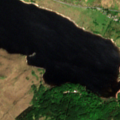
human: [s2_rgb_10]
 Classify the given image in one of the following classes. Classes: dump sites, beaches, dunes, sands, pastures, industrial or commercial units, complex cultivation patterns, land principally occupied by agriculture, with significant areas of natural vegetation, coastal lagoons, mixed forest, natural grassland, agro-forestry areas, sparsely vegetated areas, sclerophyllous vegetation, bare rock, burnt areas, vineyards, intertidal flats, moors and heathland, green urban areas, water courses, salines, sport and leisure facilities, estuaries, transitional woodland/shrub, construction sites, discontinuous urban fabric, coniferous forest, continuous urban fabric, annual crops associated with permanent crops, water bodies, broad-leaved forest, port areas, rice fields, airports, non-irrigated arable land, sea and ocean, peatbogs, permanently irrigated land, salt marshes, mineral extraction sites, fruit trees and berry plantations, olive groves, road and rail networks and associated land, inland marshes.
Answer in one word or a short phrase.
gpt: land principally occupied by agriculture, with significant areas of natural vegetation, broad-leaved forest, moors and heathland, peatbogs, water bodies